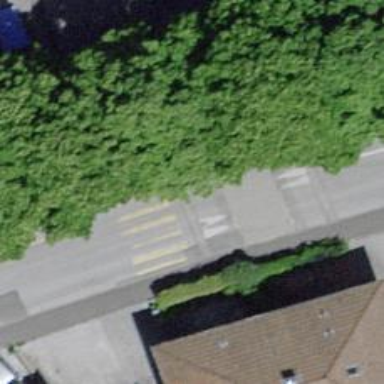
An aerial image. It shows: Traffic calming table.